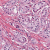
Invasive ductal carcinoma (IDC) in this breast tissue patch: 1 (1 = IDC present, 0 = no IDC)